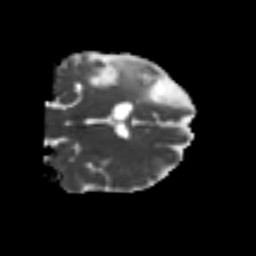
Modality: MD
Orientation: coronal
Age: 49
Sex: male
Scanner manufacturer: siemens
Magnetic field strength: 3 T
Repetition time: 4.999 s
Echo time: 0.07946 s